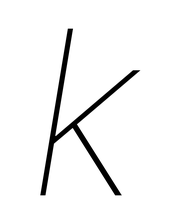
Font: Inter-Italic_Thin_Italic